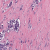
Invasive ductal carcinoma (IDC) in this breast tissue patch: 0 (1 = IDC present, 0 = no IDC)